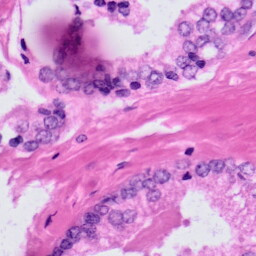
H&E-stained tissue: Prostate